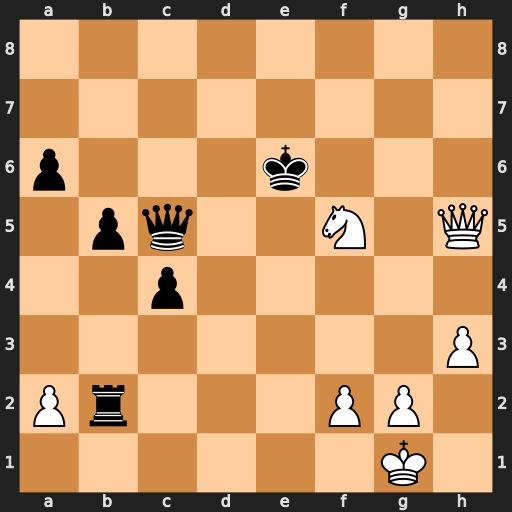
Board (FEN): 8/8/p3k3/1pq2N1Q/2p5/7P/Pr3PP1/6K1
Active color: w
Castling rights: -
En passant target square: -
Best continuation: Ng7+ Kd6 Qg6+ Ke7 Qe6+ Kf8 Qf6+